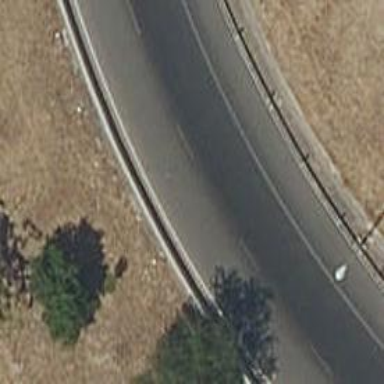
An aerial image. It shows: Motorway link.